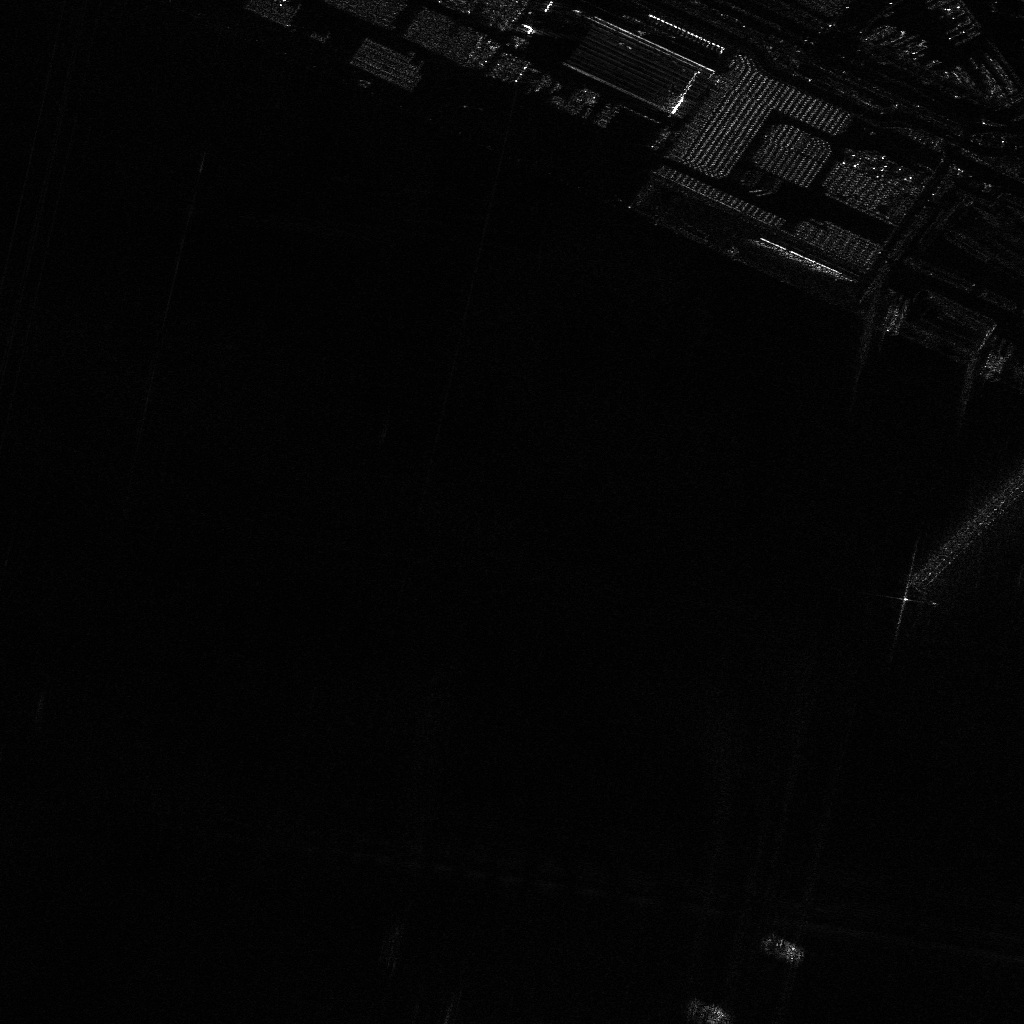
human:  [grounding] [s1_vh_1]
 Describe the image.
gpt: In the satellite image, there is  <ref>1 medium container </ref> <box>[[73, 91, 78, 93, 15]]</box> located at bottom right,  <ref>1 medium container </ref> <box>[[66, 97, 71, 99, 15]]</box> located at bottom.